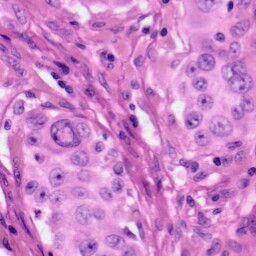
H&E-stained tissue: Skin